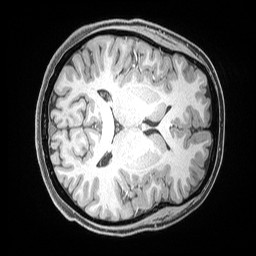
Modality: T1w
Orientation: axial
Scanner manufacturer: siemens
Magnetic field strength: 3 T
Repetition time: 2.53 s
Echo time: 0.00169 s